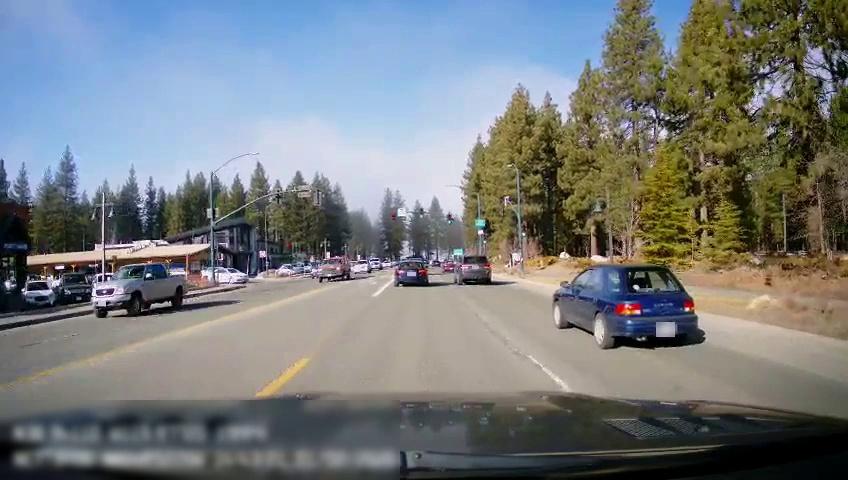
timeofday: Day
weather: Sunny
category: Drivable Space
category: Vehicles | SUV
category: Vehicles | SUV
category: Vehicles | Car
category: Vehicles | SUV
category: Vehicles | Car
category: Vehicles | Car
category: Vehicles | Truck
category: Vehicles | Car
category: Vehicles | Car
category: Vehicles | SUV
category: Vehicles | Truck
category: Vehicles | Car
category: Vehicles | SUV
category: Vehicles | Car
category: Lanes | Opposite Lane
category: Lanes | Current Lane
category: Lanes | Current Lane
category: Traffic | Signs
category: Traffic | Signs
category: Traffic | Lights
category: Traffic | Lights
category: Traffic | Lights
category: Traffic | Lights
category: Traffic | Lights
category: Traffic | Signs